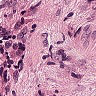
Metastatic tissue present: yes